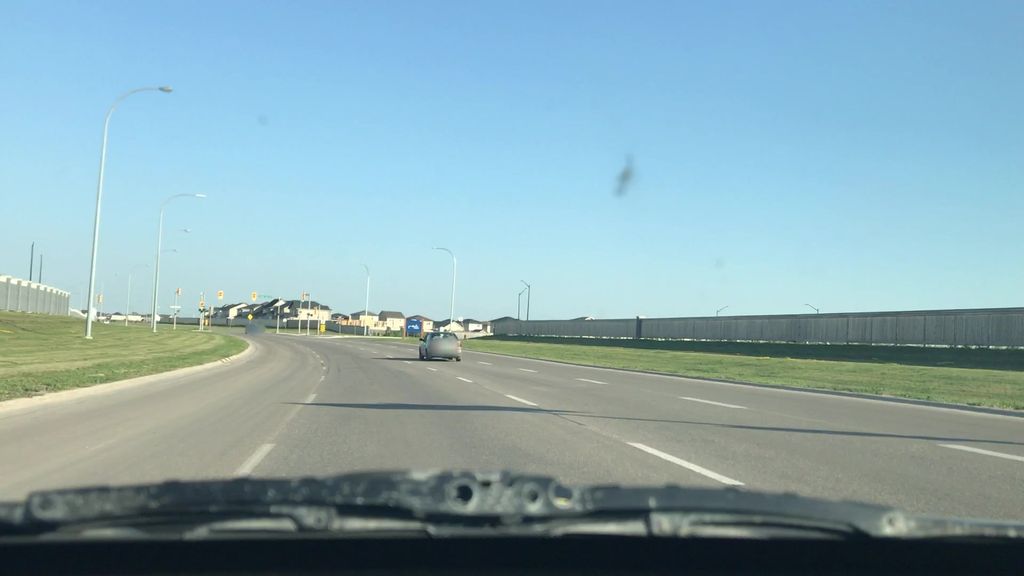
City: winnipeg